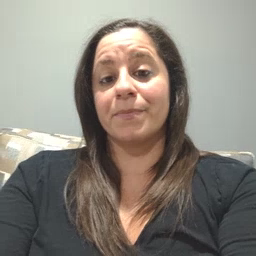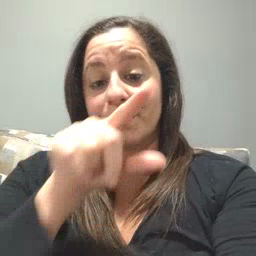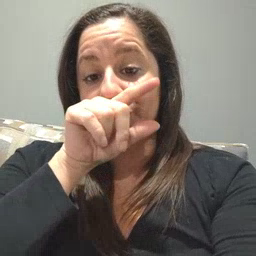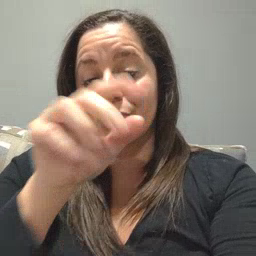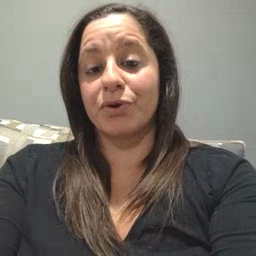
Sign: bird